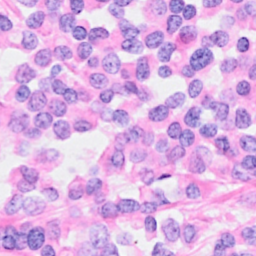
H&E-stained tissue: Breast